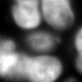
Tissue sample: ovarian
Magnification: 2.5x
Cell type: Smooth muscle cells
Senescence state: normal